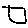
Label: square